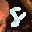
Label: 8